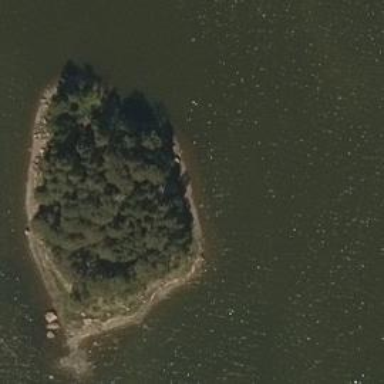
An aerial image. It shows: Islet located along the natural coastline.